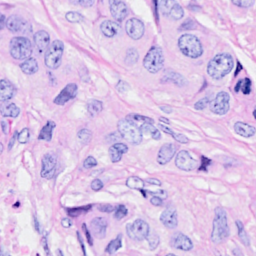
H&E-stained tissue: Breast